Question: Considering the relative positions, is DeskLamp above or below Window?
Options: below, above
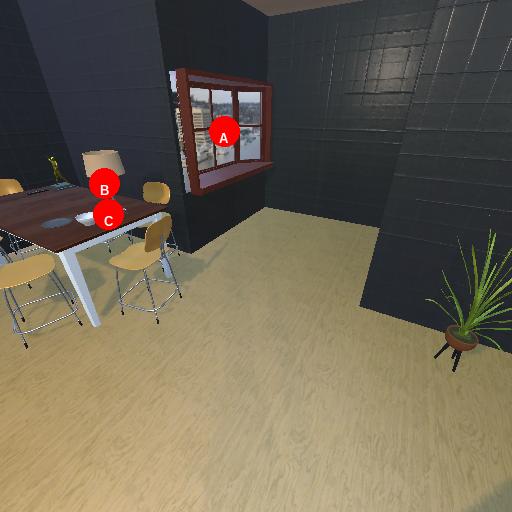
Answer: below